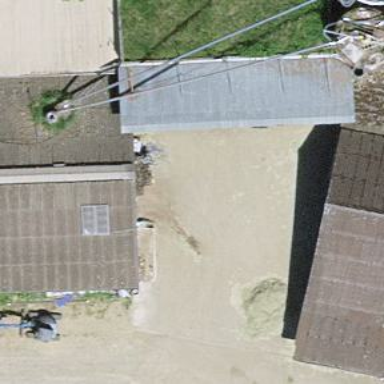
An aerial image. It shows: Farm.